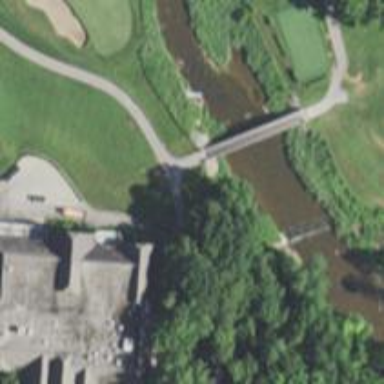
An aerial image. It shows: Service road that includes bridge over golf cart path.